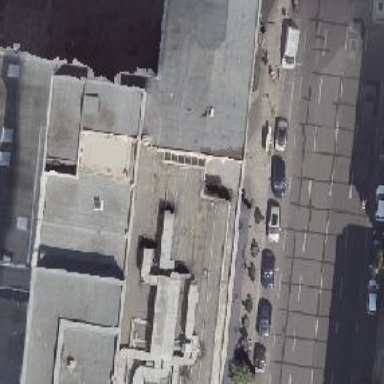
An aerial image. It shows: Nightclub.